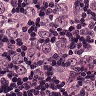
Metastatic tissue present: yes